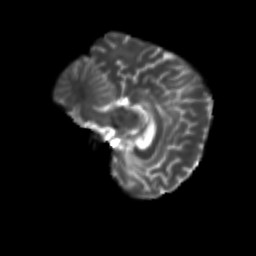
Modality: T2w
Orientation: sagittal
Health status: ill
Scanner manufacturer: siemens
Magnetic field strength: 3 T
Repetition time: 6.8 s
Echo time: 0.097 s